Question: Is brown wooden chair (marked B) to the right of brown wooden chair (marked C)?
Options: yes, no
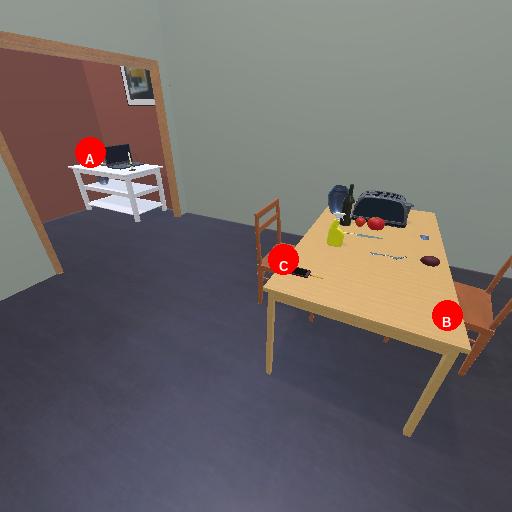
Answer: yes